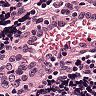
Metastatic tissue present: no